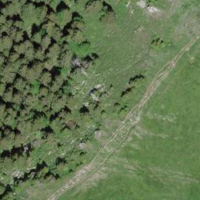
EUNIS habitat code: 44
Species observed at this site:
Campanula glomerata